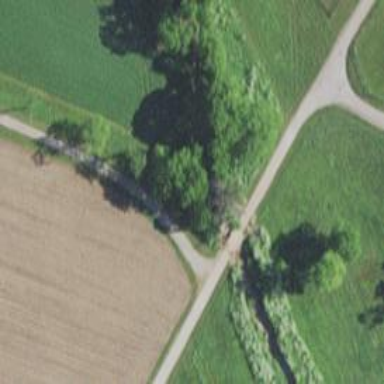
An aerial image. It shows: Culvert tunnel.